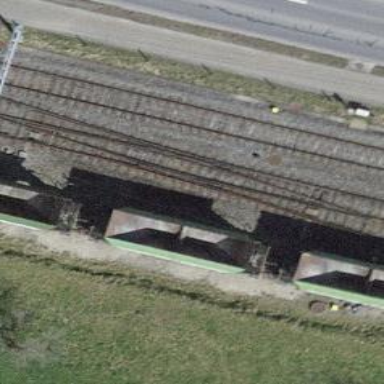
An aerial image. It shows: Railway siding with one electrified track and contact line.